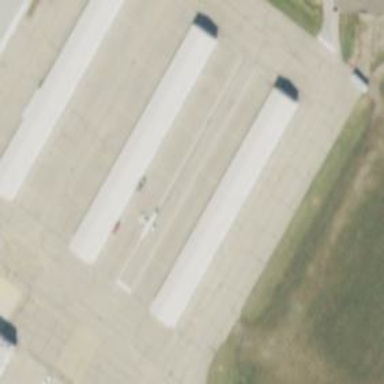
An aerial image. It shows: Hangar building at airport.